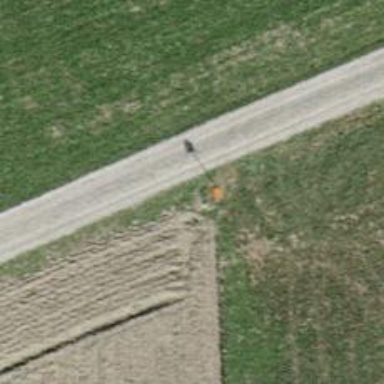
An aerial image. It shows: Pipeline marker.